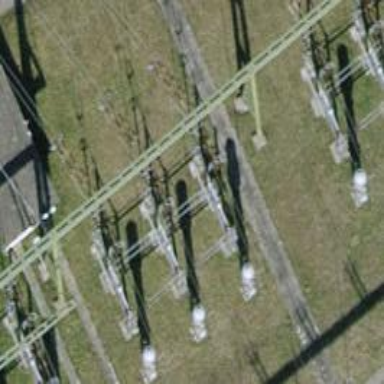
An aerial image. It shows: Power line in the image.